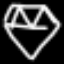
Label: diamond